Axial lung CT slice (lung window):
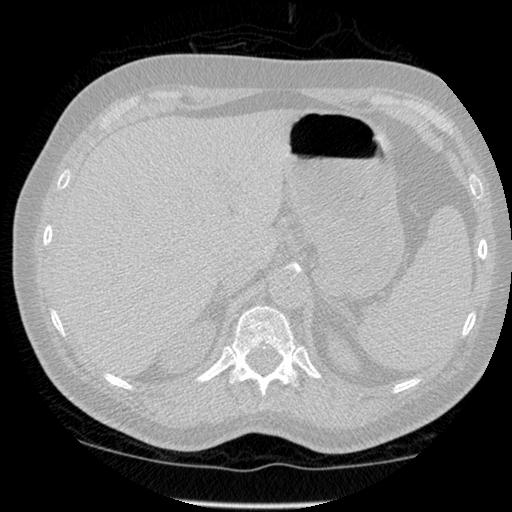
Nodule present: no